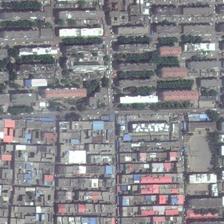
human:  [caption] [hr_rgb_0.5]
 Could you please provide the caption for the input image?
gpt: a playground is next to many orderly buildings .

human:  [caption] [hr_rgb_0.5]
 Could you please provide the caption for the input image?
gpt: many buildings and some green trees are around a playground .

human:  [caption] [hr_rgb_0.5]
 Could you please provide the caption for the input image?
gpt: an old football field locate in the northeast of residential area .

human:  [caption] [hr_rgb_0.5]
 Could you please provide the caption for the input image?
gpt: rows of buildings are neatly divided into four parts with a football field in the street corner .

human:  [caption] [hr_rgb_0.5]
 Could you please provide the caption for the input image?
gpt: a green playground semi-surrounded by tall buildings is next to a wide road .